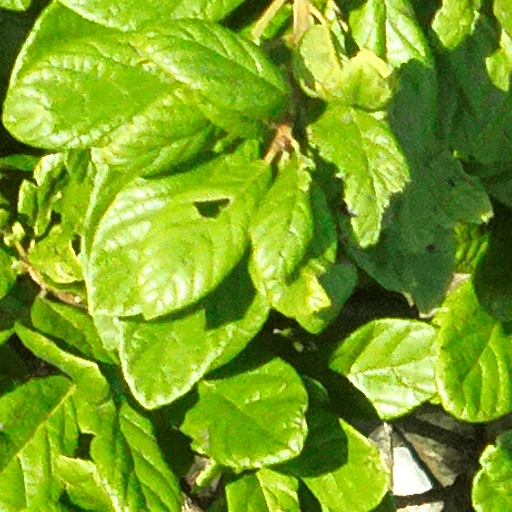
Species: Sloanea terniflora
GBIF accepted scientific name: Sloanea terniflora
Crown area (m\u00b2): 237.839